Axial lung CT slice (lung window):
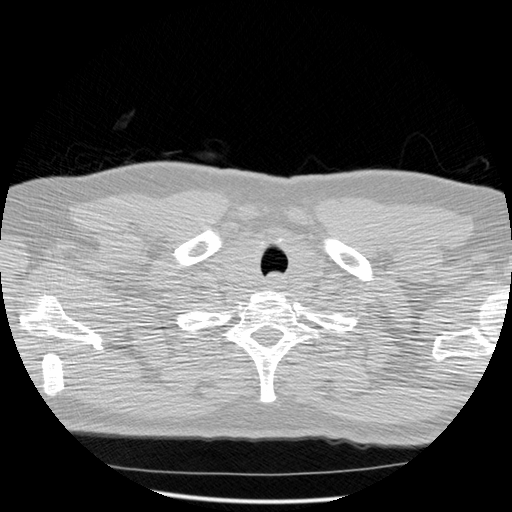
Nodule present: no